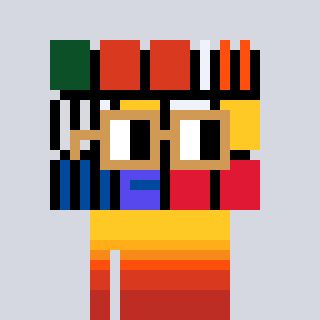
a pixel art character with square brown glasses, a abstract-shaped head and a darkbrown-colored body on a cool background